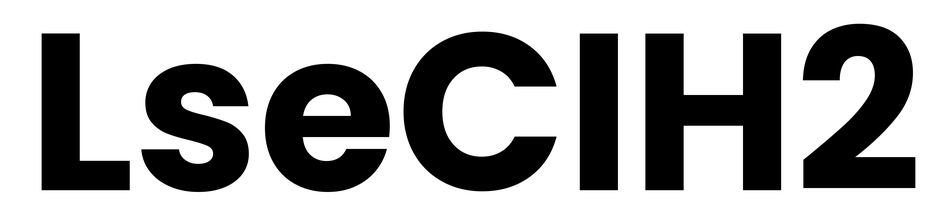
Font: Poppins-Bold